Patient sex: M
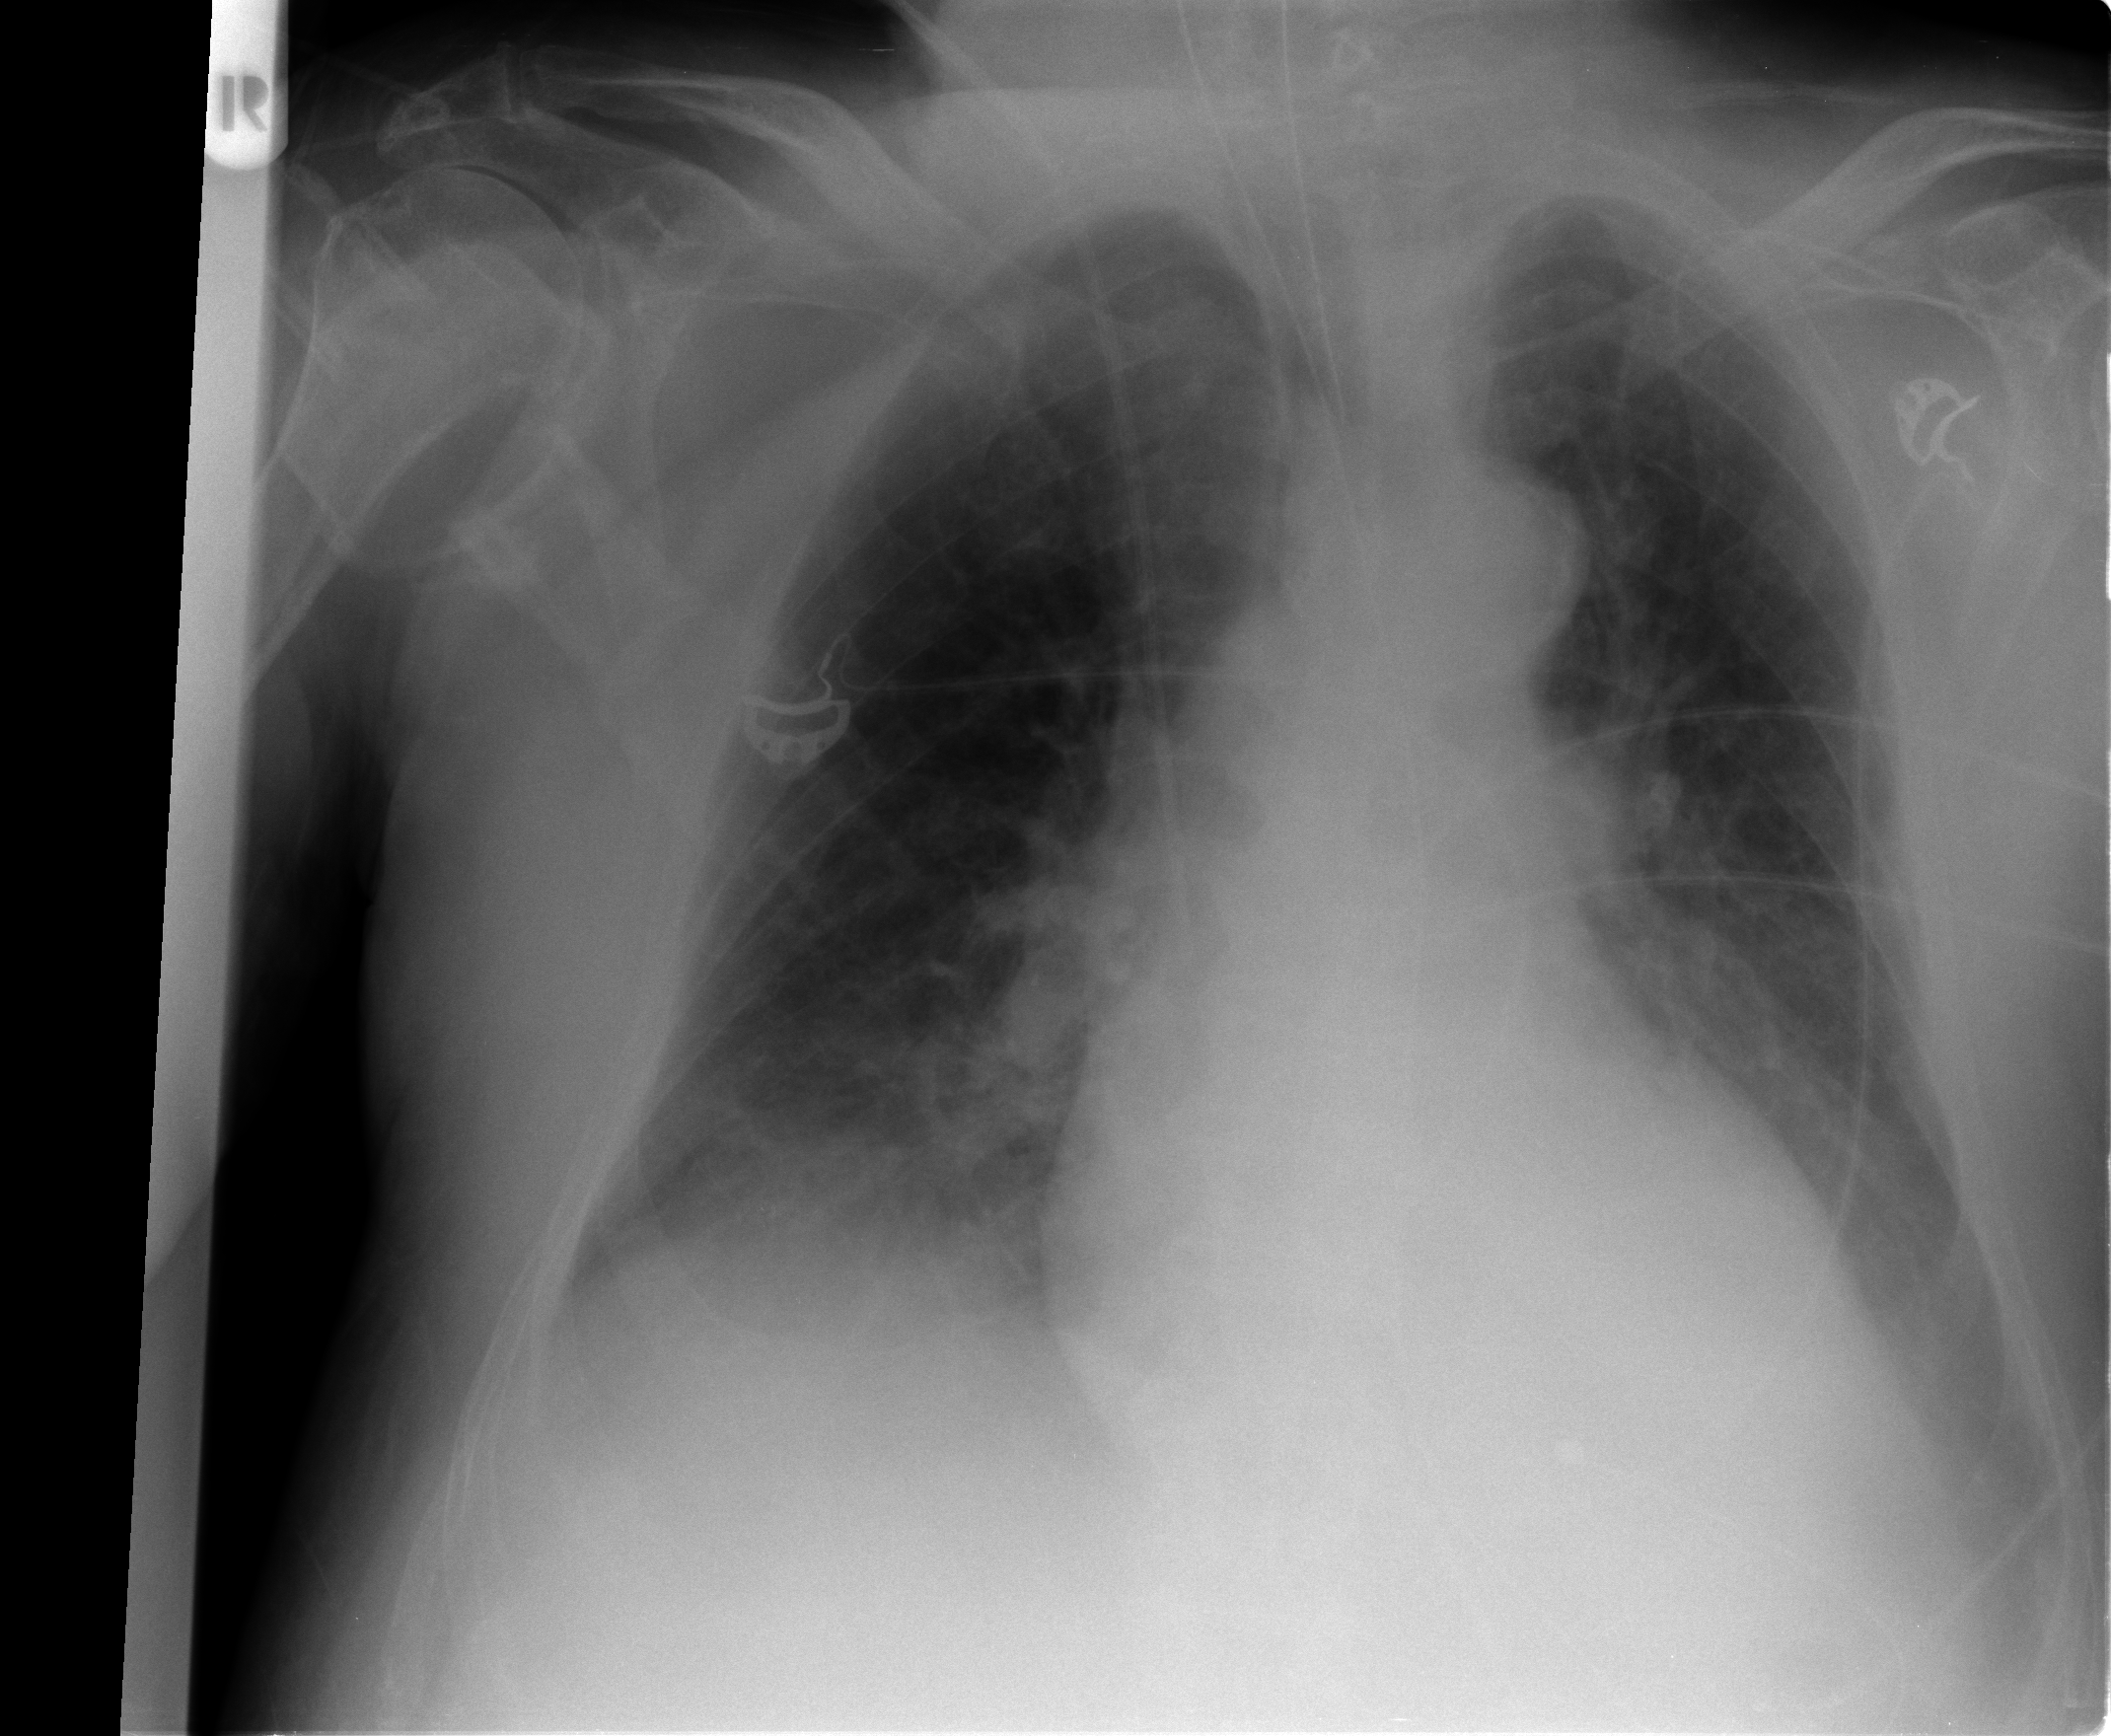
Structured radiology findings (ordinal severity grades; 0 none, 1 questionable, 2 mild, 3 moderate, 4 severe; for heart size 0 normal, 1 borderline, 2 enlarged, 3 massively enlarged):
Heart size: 1
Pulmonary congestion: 0
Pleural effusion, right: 1
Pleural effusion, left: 1
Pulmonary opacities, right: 0
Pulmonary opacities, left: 0
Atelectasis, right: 2
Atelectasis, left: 0